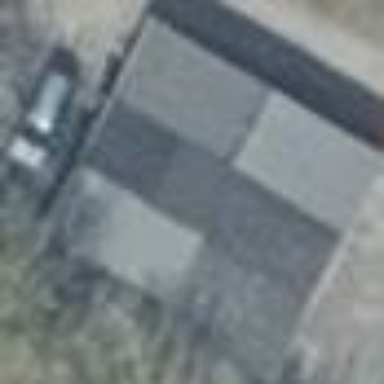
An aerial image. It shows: Group of garages.